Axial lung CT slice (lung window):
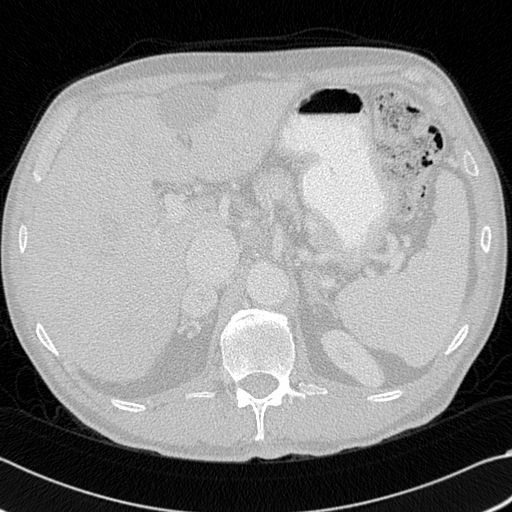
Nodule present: no